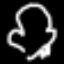
Label: frog